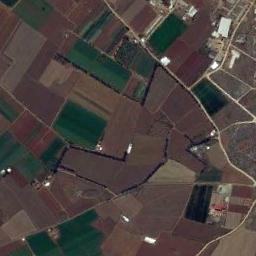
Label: rectangular_farmland